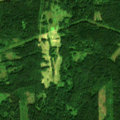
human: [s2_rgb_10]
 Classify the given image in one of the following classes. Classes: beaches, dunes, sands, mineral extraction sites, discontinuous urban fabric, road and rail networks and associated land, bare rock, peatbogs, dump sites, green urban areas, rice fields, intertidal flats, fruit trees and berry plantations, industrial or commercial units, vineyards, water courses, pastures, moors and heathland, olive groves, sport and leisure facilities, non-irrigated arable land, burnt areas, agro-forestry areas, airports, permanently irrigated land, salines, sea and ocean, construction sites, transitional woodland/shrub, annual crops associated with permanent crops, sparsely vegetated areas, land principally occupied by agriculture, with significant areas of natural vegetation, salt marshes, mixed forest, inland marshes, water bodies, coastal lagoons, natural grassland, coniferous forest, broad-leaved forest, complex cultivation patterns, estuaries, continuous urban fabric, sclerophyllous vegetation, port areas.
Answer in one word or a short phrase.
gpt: broad-leaved forest, coniferous forest, mixed forest, transitional woodland/shrub